Question: After several fixes, I am still having a nasty error. I debug and run my server using Developer Command Prompt for 'VS2013' and run client using VS 2013.
Firstly I run my server without any issues, but when I start the client, put data in a 'textbox' there and click send problem arises.
This is the code on server side which directs the issue.
'''
IPAddress ipaddr=IPAddress.Parse("127.0.0.1");
TcpListener serverSocket = new TcpListener(ipaddr,8002);
int requestCount = 0;
TcpClient clientSocket = default(TcpClient);
serverSocket.Start();
Console.WriteLine(" >> Server Started");
clientSocket = serverSocket.AcceptTcpClient();
Console.WriteLine(" >> Accept connection from client");
requestCount = 0;
while ((true))
{
try
{
requestCount = requestCount + 1;
NetworkStream networkStream = clientSocket.GetStream();
byte[] bytesFrom = new byte[10025];
//issue stems out of here although i changed bytes size and tried too
networkStream.Read(bytesFrom, 0, (int)clientSocket.ReceiveBufferSize);
string dataFromClient = System.Text.Encoding.ASCII.GetString(bytesFrom);
dataFromClient = dataFromClient.Substring(0, dataFromClient.IndexOf("$"));
Console.WriteLine(" >> Data from client - " + dataFromClient);
string serverResponse = "Last Message from client" + dataFromClient;
Byte[] sendBytes = Encoding.ASCII.GetBytes(serverResponse);
networkStream.Write(sendBytes, 0, sendBytes.Length);
networkStream.Flush();
Console.WriteLine(" >> " + serverResponse);
}
catch (Exception ex)
{
Console.WriteLine(ex.ToString());
}
}
clientSocket.Close();
serverSocket.Stop();
Console.WriteLine(" >> exit");
Console.ReadLine();
'''
After a suggestion, I changed :
'''
byte[] bytesFrom = new byte[10025];
networkStream.Read(bytesFrom, 0, (int)clientSocket.ReceiveBufferSize);'
'''
to
'''
byte[] bytesFrom = new byte[clientSocket.ReceiveBufferSize];
networkStream.Read(bytesFrom, 0, bytesFrom.Length);
'''
resulted in the screen shot given but with no data from client received.

Error (from Command Prompt):-
> Parameter name:size at System.Net.Sockets.NetworkStream.Read(byte[] buffer,int offset,int size) at Console.Application1.Prog.Main():
System Argument Out of Exception:Specified Argument was out of range of valid value.
What actually are they calling 'valid value'.
PS. Apology if the code here I provided is too long but its the need
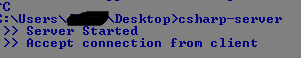
Answer: You should specify receiveBuffer size as third parameter, not 'clientSocket.ReceiveBufferSize'
'networkStream.Read(bytesFrom, 0, bytesFrom.Length);'
OR
create a buffer with clientSocket.ReceiveBufferSize;
'''
byte[] bytesFrom = new byte[clientSocket.ReceiveBufferSize];
networkStream.Read(bytesFrom, 0, (int)clientSocket.ReceiveBufferSize);
'''
Here is example from microsoft:
'''
while(true)
{
Console.Write("Waiting for a connection... ");
// Perform a blocking call to accept requests.
// You could also user server.AcceptSocket() here.
TcpClient client = server.AcceptTcpClient();
Console.WriteLine("Connected!");
data = null;
// Get a stream object for reading and writing
NetworkStream stream = client.GetStream();
int i;
// Loop to receive all the data sent by the client.
while((i = stream.Read(bytes, 0, bytes.Length))!=0)
{
// Translate data bytes to a ASCII string.
data = System.Text.Encoding.ASCII.GetString(bytes, 0, i);
Console.WriteLine("Received: {0}", data);
// Process the data sent by the client.
data = data.ToUpper();
byte[] msg = System.Text.Encoding.ASCII.GetBytes(data);
// Send back a response.
stream.Write(msg, 0, msg.Length);
Console.WriteLine("Sent: {0}", data);
}
// Shutdown and end connection
client.Close();
}
'''